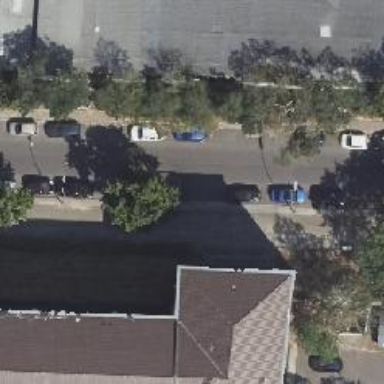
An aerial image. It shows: Residential road with asphalt surface and sidewalks on both sides. There are parallel parking lanes on both sides of the road.